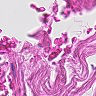
Metastatic tissue present: no